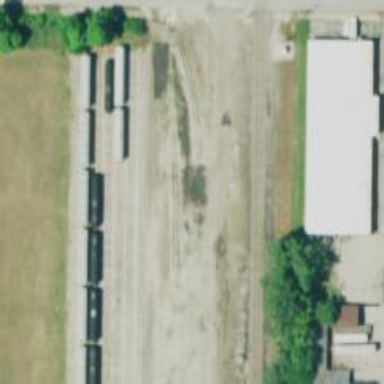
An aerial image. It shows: Abandoned railway.